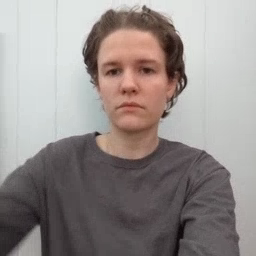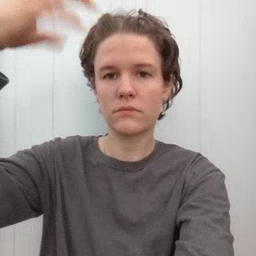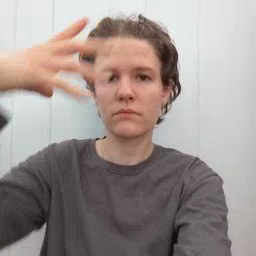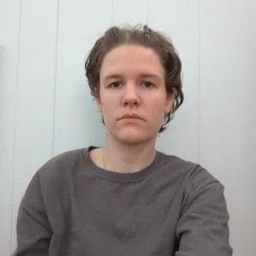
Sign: shower